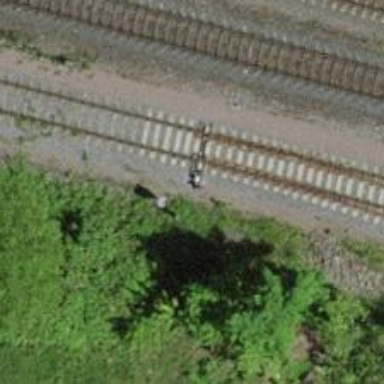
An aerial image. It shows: Single track railway siding.